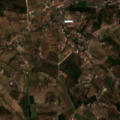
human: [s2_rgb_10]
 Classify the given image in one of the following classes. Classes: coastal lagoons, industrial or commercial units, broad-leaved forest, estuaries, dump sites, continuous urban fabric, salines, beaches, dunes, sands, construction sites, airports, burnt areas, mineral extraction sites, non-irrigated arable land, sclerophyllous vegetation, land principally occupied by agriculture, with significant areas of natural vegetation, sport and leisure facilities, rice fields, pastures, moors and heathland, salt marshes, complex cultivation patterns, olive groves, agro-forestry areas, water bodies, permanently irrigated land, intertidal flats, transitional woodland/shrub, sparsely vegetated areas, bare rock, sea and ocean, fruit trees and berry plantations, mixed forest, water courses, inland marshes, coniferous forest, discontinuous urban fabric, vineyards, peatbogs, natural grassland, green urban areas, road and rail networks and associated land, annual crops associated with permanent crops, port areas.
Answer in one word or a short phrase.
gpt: discontinuous urban fabric, olive groves, annual crops associated with permanent crops, land principally occupied by agriculture, with significant areas of natural vegetation